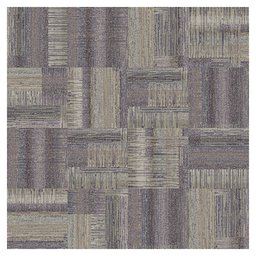
Label: decoration